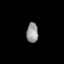
Tissue: prostate
Cell type: B cells
Senescence score: 0.7816
Nuclear area (px): 223
Mean DAPI intensity: 152.717